Question: Count the number of objects in the diagram.
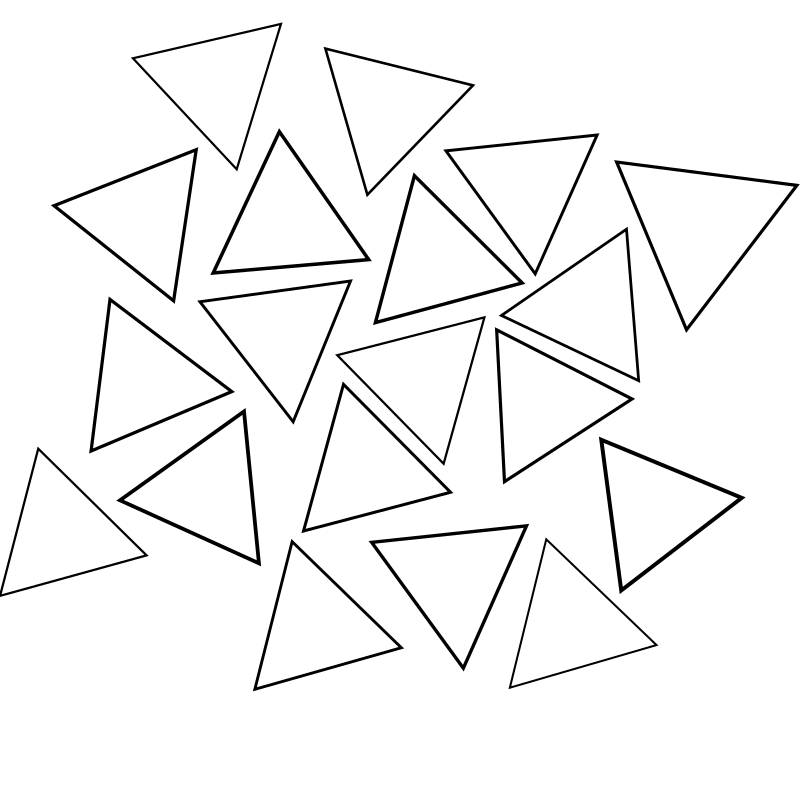
Answer: 19